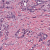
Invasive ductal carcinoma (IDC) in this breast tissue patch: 1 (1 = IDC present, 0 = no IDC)